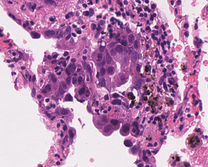
Tumor epithelial tissue: yes
Tumor-associated stroma tissue: yes
Normal tissue: no